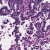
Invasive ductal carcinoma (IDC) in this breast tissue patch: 1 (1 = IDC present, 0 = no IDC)